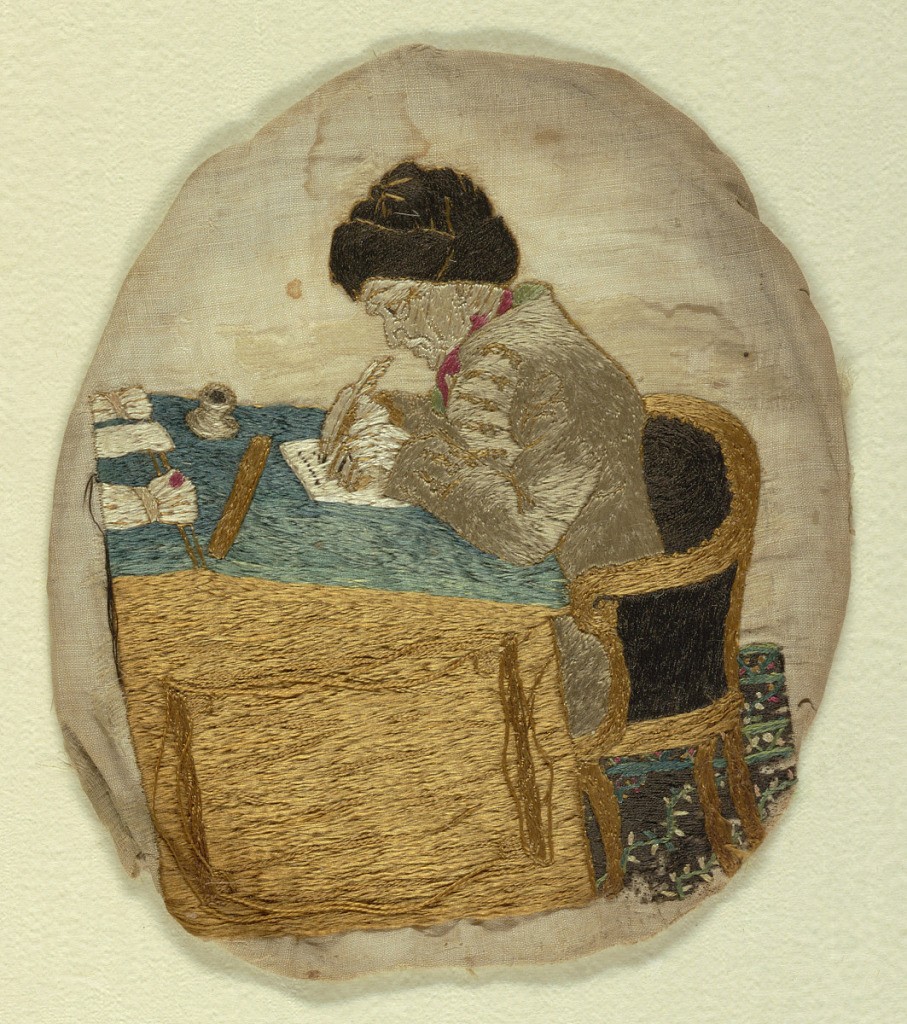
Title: Embroidered picture
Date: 19th century
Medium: silk embroidery, silk foundation, linen backing Technique: embroidered in stem, satin and back stitches on a plain weave foundation; embroidered through two layers (silk and linen)
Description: Picture of a man at a desk wearing a coat and fur hat, writing with a quill pen.